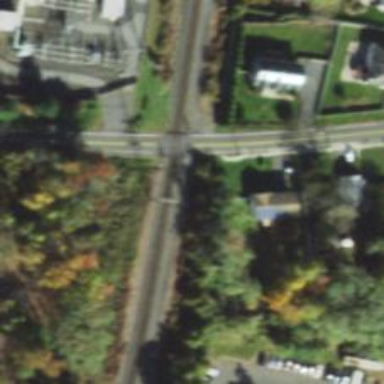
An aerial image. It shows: Level crossing along the railway.